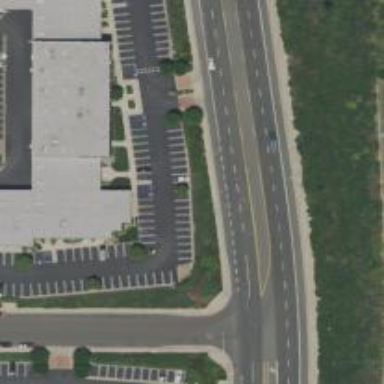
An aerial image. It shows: Secondary road with asphalt surface.